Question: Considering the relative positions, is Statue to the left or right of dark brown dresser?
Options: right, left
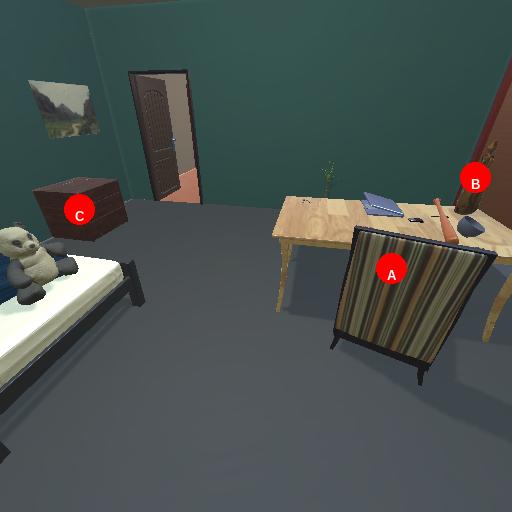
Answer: right